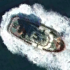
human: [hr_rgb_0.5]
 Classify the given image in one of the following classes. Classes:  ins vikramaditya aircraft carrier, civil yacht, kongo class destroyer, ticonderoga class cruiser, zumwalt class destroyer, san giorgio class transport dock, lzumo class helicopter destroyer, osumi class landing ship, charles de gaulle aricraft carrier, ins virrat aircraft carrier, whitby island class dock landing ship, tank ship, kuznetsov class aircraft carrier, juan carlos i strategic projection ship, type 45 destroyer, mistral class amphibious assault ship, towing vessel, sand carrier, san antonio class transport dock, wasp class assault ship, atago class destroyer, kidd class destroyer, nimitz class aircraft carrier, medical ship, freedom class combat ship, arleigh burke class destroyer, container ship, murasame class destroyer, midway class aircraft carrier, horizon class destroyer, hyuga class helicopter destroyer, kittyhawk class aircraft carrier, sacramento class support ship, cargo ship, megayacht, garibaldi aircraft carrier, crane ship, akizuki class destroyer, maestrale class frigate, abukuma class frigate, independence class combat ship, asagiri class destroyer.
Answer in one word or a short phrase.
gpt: Towing vessel